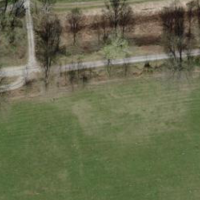
EUNIS habitat code: 24
Species observed at this site:
Turdus merula
Cichorium intybus
Parus major
Vanessa atalanta
Dendrocopos major
Corvus cornix
Fringilla coelebs
Apis mellifera
Picus viridis
Trifolium repens
Columba palumbus